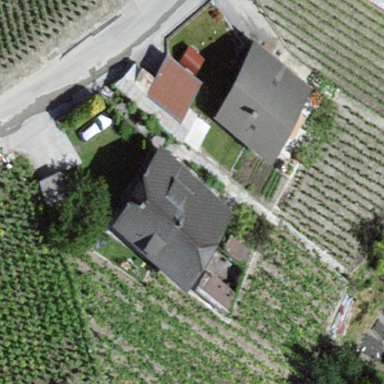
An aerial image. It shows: Vineyard where grapes are grown.